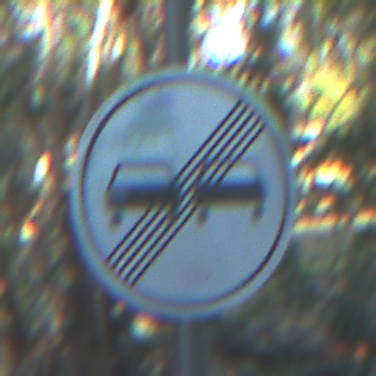
Verkehrszeichen: EndeUeberholverbot
Umgebung: Outdoor, Nature
Tageszeit: MorningAfternoon
Wetter: Clear
Licht: Natural
Jahreszeit: NotSpecified
Kontrast: LowContrast